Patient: sex F, age 71
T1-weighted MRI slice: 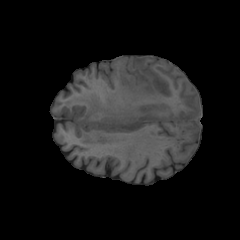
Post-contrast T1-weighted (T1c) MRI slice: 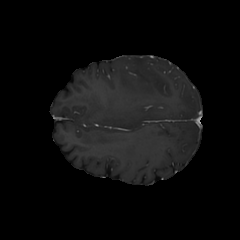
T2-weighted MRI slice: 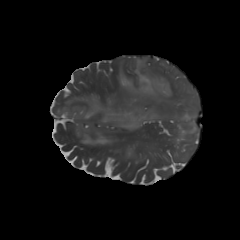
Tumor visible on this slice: yes
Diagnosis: Glioblastoma, IDH-wildtype
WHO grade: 4